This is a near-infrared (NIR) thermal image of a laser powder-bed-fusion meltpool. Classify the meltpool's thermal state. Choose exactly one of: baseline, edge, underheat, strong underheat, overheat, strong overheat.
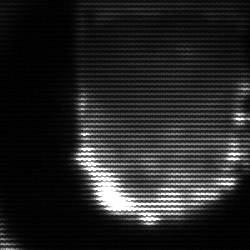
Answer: baseline